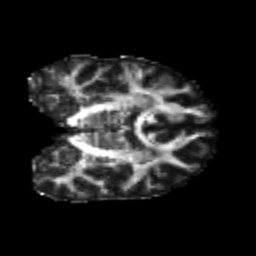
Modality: FA
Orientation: coronal
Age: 21
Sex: male
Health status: healthy
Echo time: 0.074 s